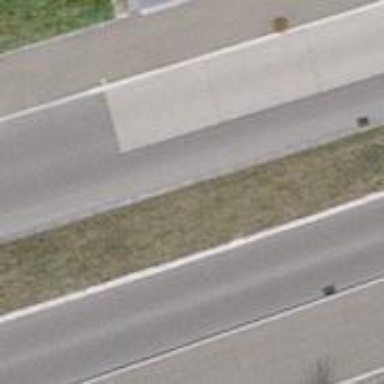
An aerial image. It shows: Bus stop equipped with public transport stop position.